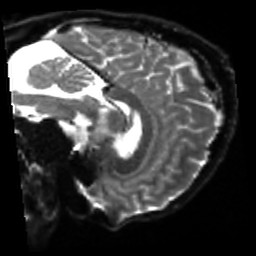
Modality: sbref
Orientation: sagittal
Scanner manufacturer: siemens
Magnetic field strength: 3 T
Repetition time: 4 s
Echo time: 0.0594 s